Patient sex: F
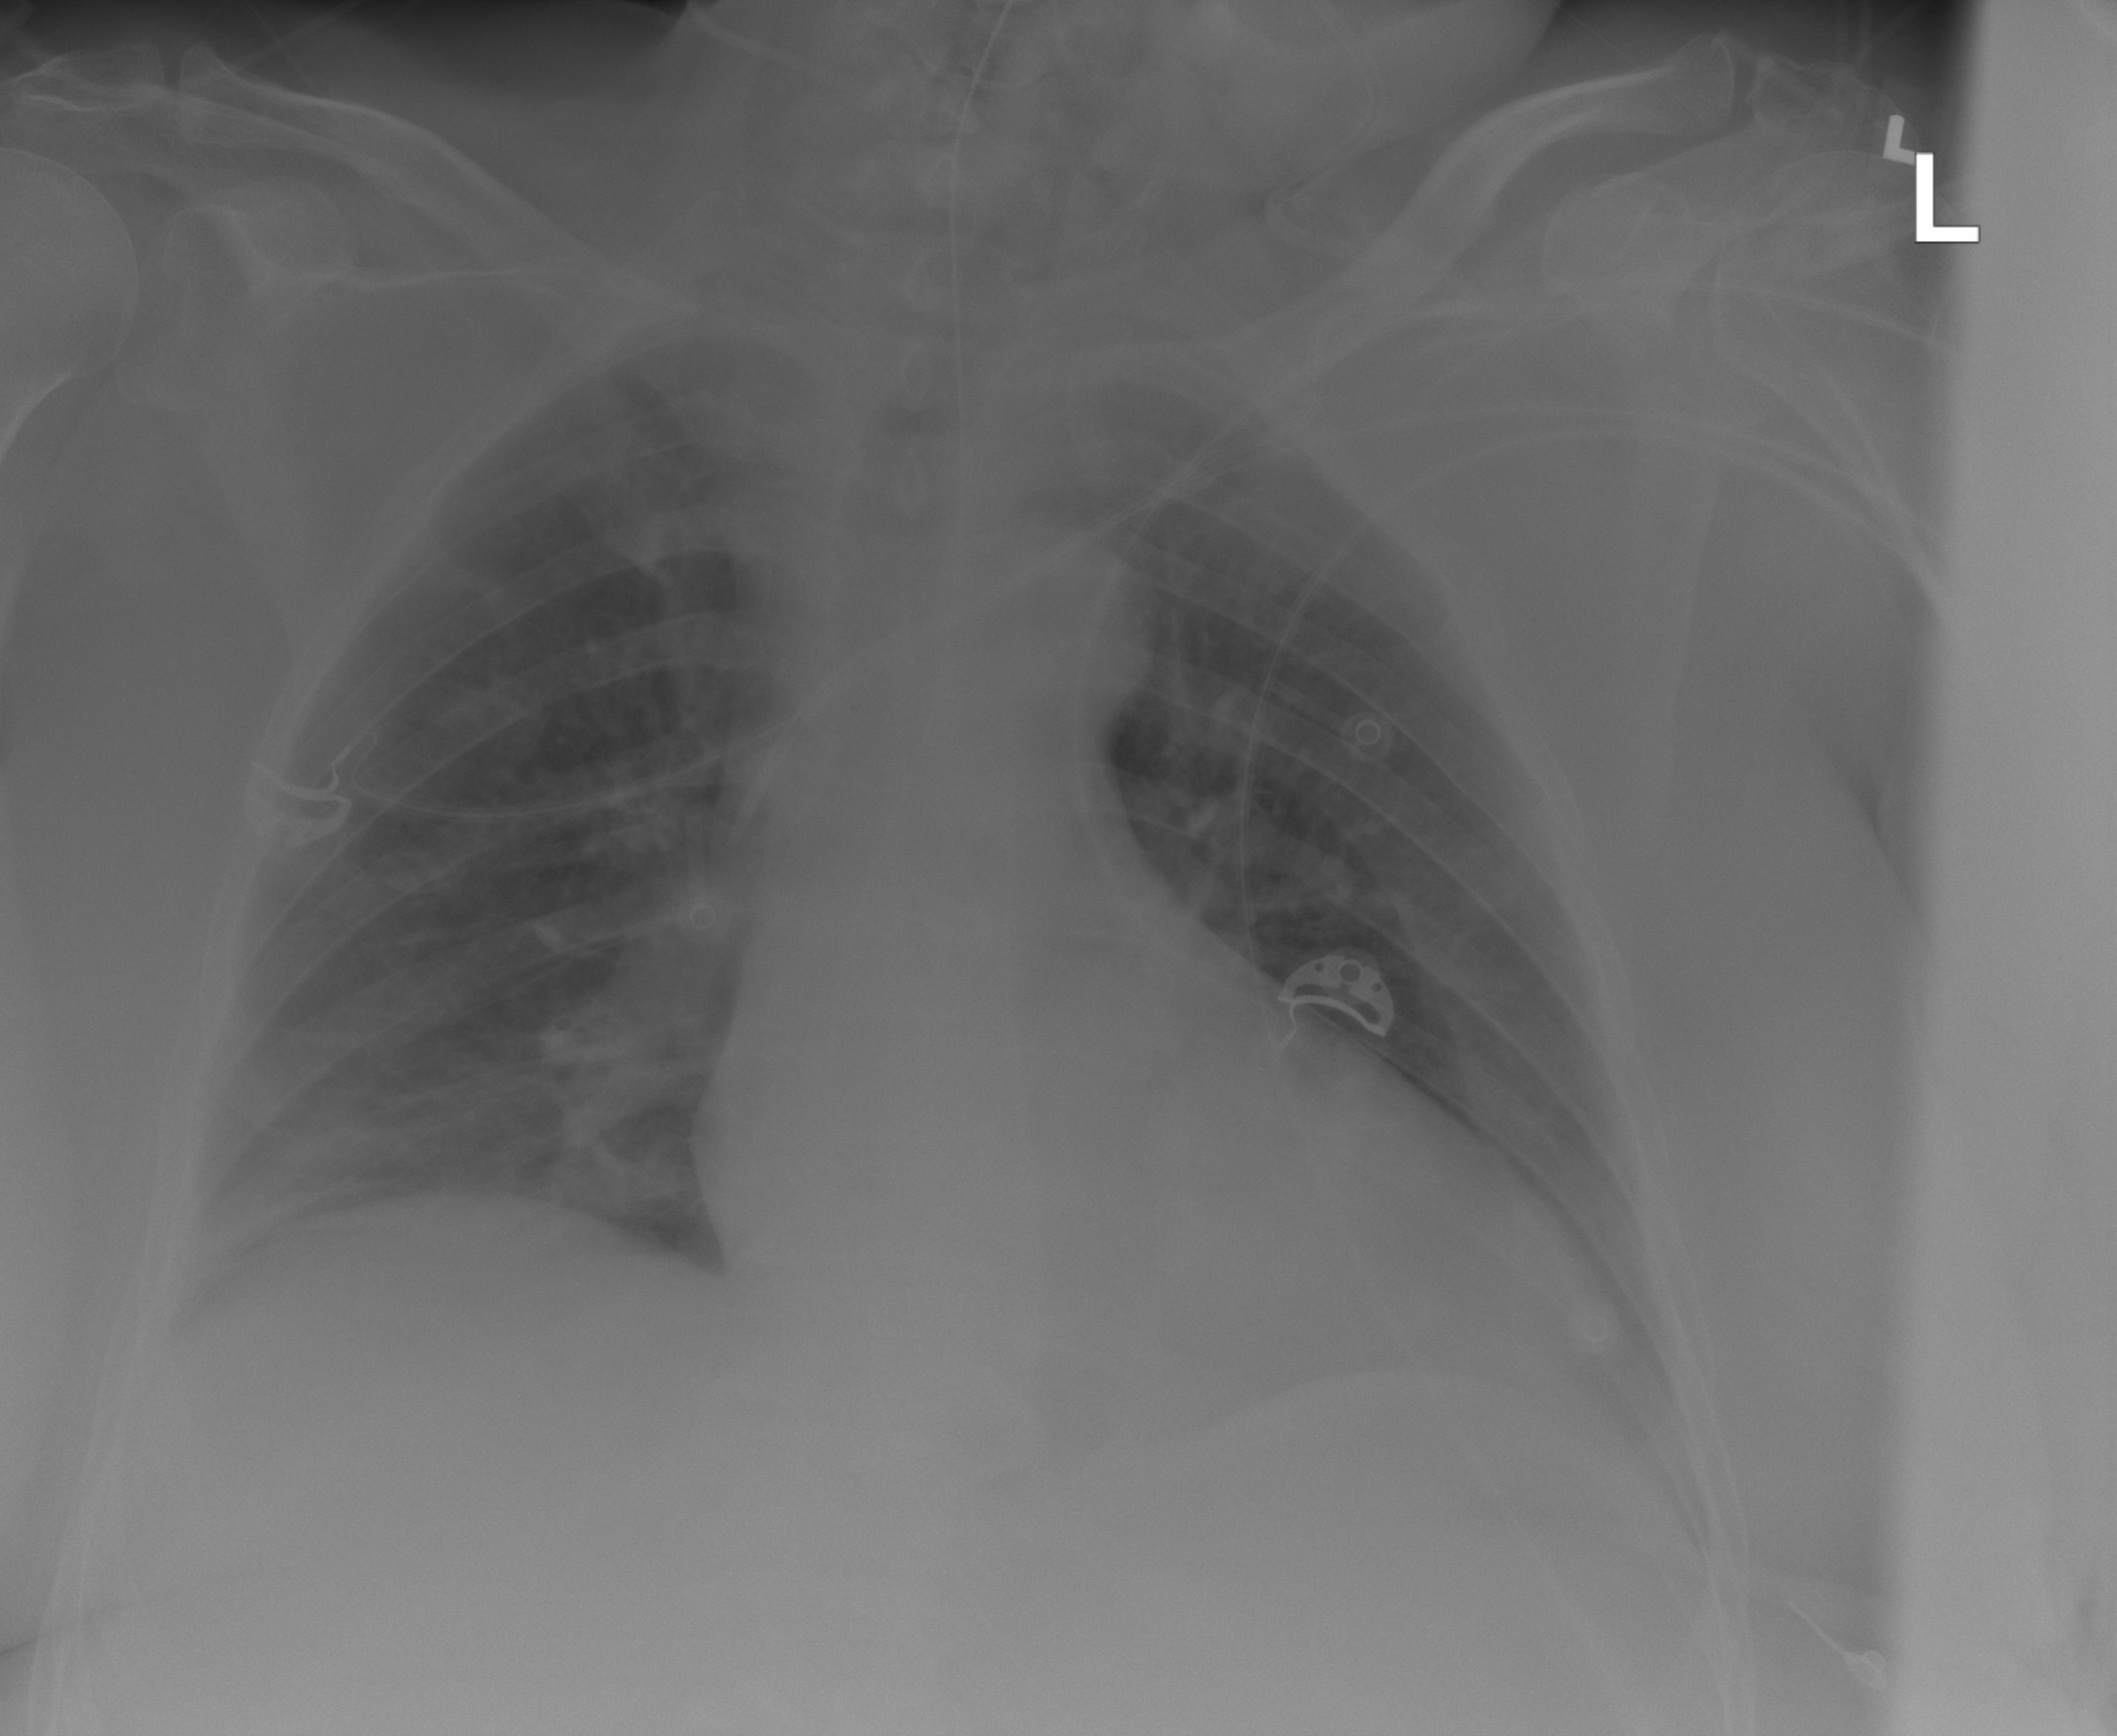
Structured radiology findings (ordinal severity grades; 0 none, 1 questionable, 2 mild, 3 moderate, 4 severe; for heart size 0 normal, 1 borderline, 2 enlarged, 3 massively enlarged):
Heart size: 2
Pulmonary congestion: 0
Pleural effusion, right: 0
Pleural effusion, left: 0
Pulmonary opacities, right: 0
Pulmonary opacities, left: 0
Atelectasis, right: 2
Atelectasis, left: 0